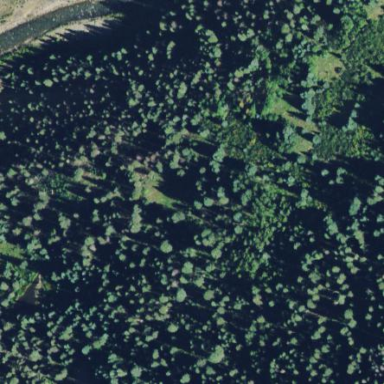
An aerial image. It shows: Forest with mixed types of leaves.